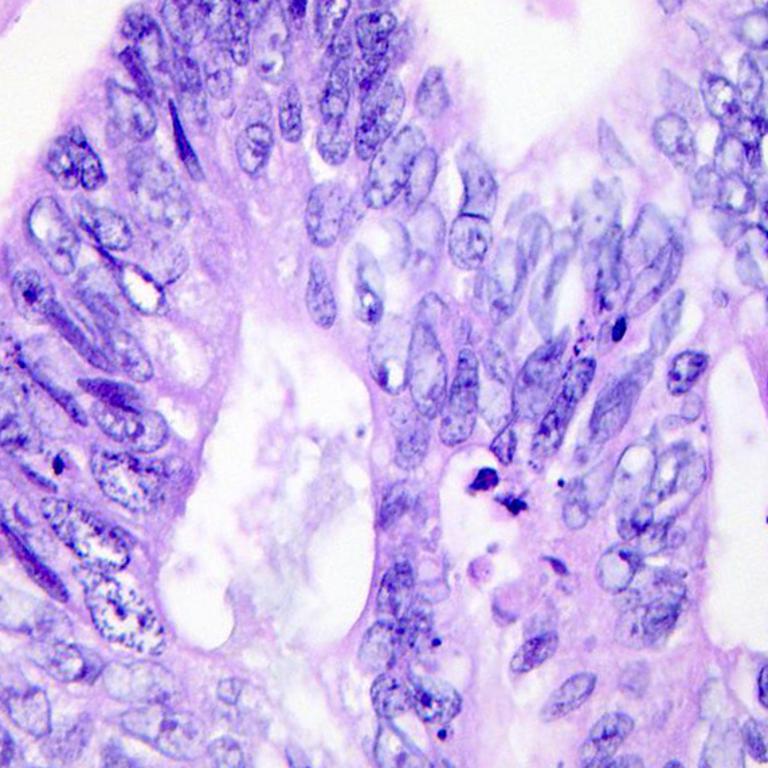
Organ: colon
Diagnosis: adenocarcinomas